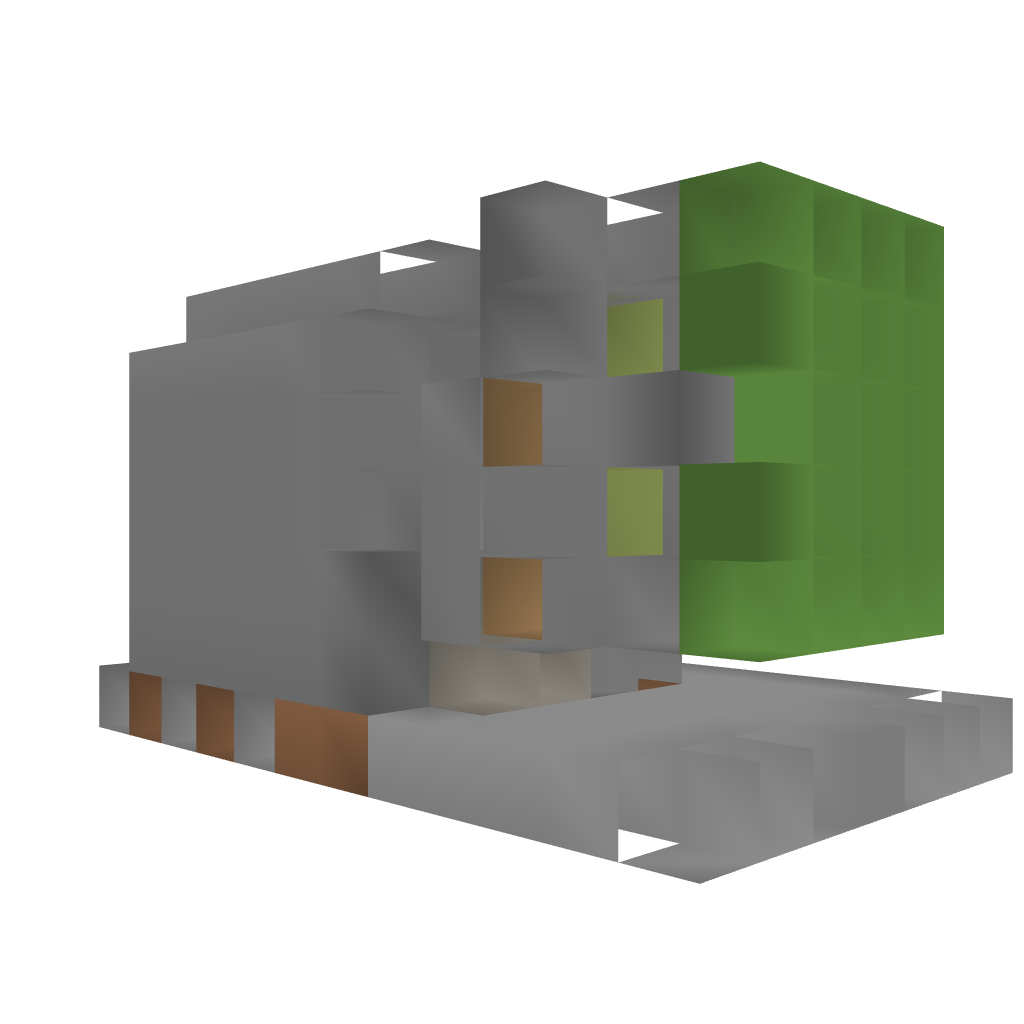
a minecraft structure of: Redstone Mine Bomb(BreakDiamonds)